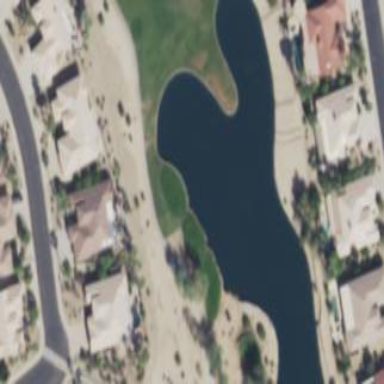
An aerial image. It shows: Water hazard on golf course. The hazard is natural water feature.